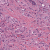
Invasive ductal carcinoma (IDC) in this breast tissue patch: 1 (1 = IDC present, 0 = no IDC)